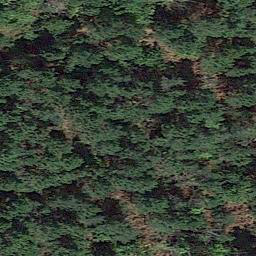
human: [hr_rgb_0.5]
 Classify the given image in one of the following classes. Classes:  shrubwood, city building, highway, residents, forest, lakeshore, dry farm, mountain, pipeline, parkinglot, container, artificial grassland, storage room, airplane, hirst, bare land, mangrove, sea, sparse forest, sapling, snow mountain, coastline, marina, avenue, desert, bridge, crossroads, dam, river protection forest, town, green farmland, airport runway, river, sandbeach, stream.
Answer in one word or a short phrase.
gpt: forest